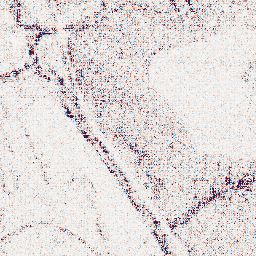
Category: wavelet
Decomposition family: wavelet_dwt
Decomposition parameters: wavelet: coif2
level: 1
Upsampling method: area
Upsampling parameters: scale: 4
Upsampling scale: 4